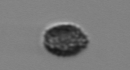
Label: Pseudochattonella_farcimen